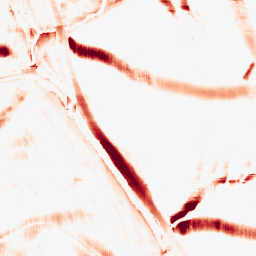
Category: morphological
Decomposition family: rolling_ball
Decomposition parameters: radius: 10
Upsampling method: sinc_blackman
Upsampling parameters: scale: 4
kernel_size: 16
Upsampling scale: 4